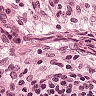
Metastatic tissue present: no